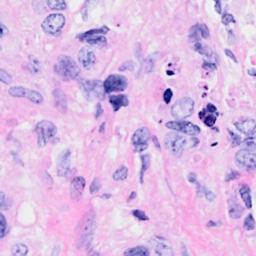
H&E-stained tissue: Breast